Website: home-depot
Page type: newsletter-management
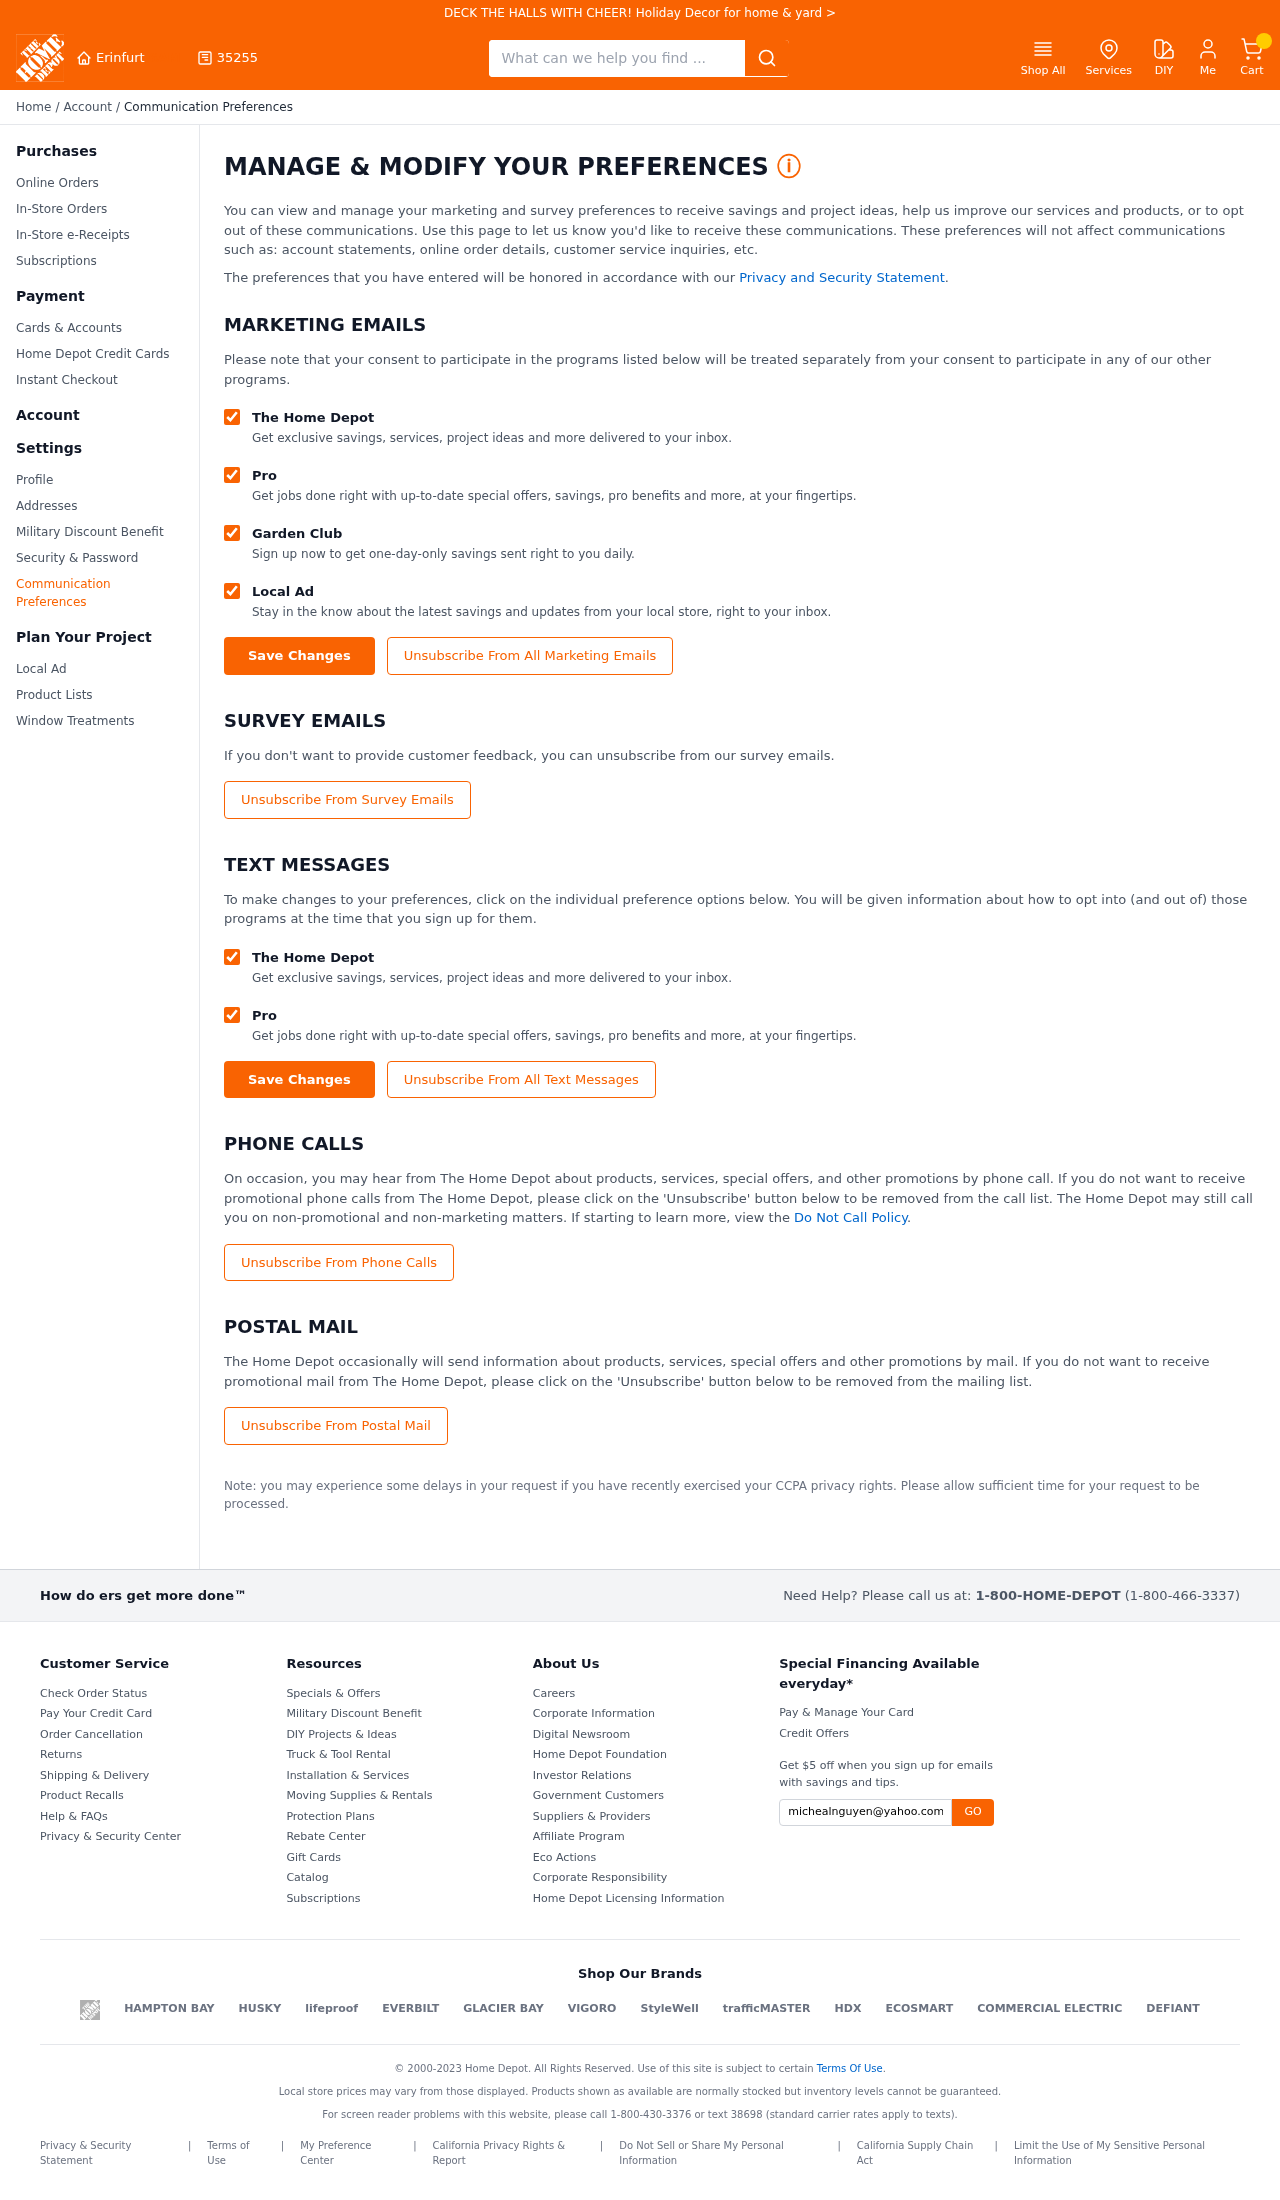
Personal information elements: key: PII_CITY
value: Erinfurt
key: PII_POSTCODE
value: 35255
Search elements: key: HEADER_SEARCH
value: What can we help you find ...